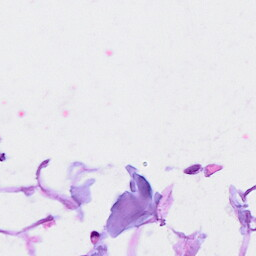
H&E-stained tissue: Breast